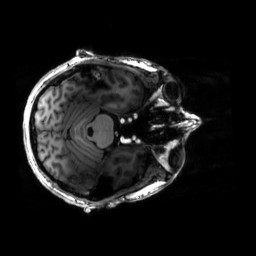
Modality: T1w
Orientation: axial
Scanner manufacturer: siemens
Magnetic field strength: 6.98 T
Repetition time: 2.3 s
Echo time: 0.00266 s